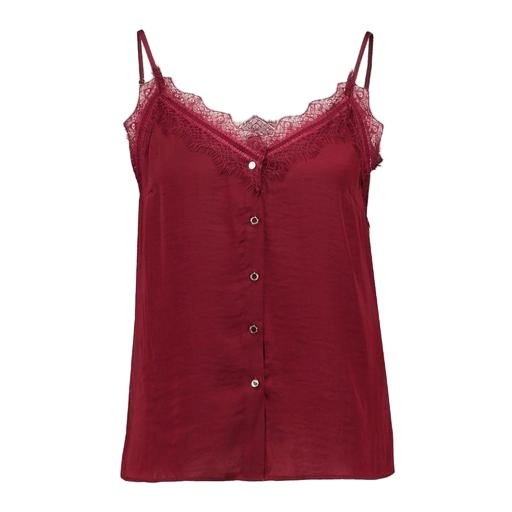
red ee chloe top lace, red pucker lace notch cami, red lace-detail top, white background